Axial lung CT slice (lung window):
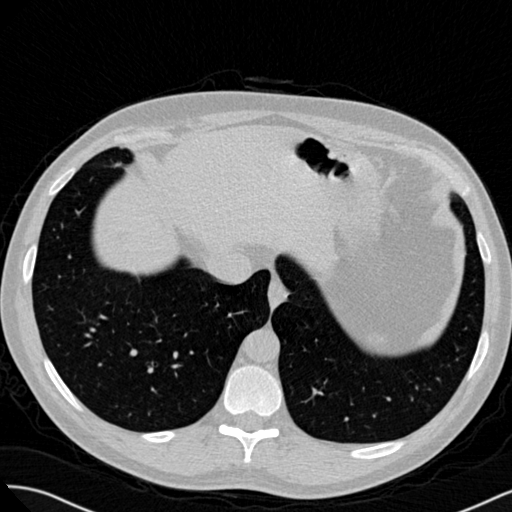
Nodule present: no